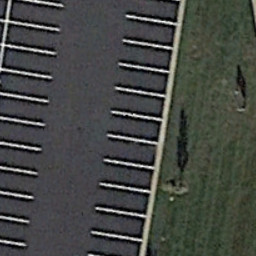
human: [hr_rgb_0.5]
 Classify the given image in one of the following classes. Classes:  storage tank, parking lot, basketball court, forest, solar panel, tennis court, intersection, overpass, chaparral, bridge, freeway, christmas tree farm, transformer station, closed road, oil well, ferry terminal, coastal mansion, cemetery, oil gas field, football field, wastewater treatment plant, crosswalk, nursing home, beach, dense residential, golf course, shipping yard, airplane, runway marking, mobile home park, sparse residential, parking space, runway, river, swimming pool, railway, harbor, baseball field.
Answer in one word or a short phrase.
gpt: parking space